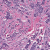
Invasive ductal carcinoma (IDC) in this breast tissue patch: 1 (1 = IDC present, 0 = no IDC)